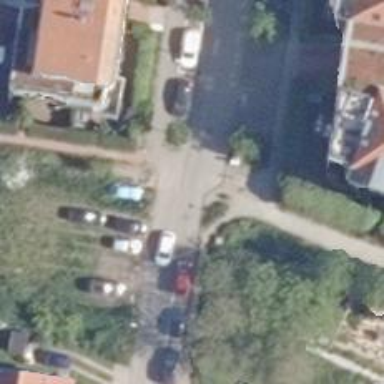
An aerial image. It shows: Living street.